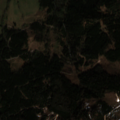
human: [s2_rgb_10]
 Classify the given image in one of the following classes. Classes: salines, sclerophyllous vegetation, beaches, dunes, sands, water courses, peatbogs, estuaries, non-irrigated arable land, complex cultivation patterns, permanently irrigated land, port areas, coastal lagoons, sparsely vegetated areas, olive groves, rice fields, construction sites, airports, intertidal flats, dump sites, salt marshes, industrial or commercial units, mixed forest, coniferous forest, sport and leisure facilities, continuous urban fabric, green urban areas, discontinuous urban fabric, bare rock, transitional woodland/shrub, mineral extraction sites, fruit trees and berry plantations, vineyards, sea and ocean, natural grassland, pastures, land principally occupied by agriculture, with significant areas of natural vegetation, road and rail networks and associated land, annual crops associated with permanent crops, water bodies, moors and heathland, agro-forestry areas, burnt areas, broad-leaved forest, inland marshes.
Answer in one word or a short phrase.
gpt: pastures, coniferous forest, mixed forest